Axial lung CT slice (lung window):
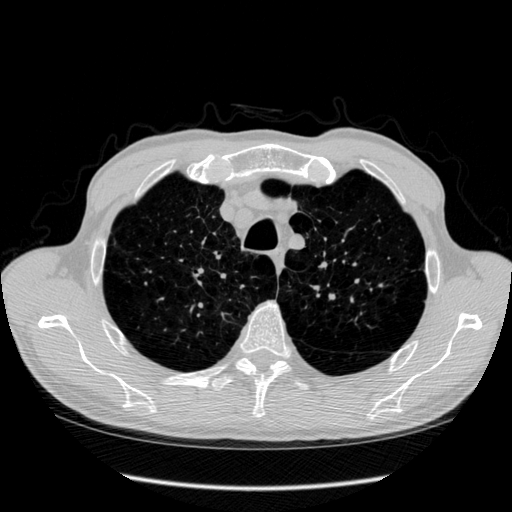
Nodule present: no